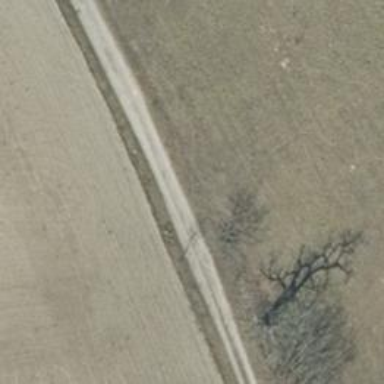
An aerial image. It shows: Row of deciduous broadleaved trees.